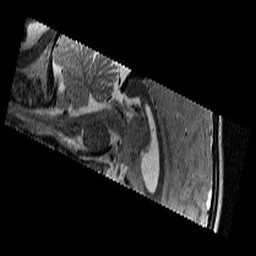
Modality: T2w
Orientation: sagittal
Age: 10
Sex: female
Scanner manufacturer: siemens
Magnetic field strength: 3 T
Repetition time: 9.23 s
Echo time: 0.067 s